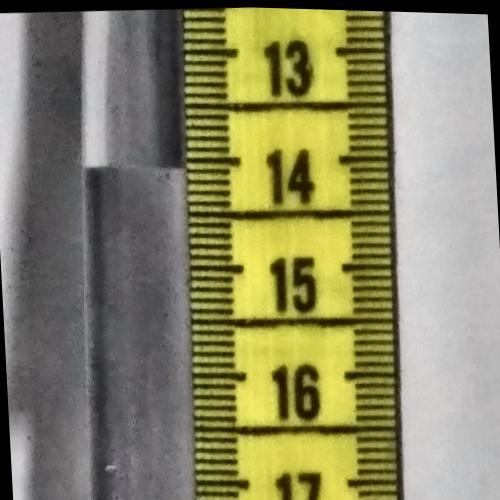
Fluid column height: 14.1 cm